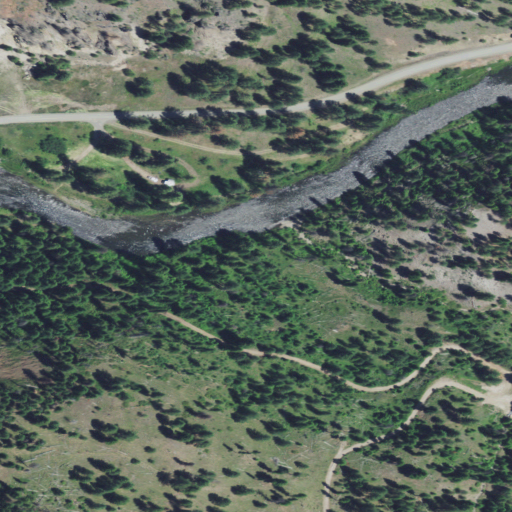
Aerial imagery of valley in Oregon named Meengs Canyon containing evergreen forest, shrub, grassland, and open water